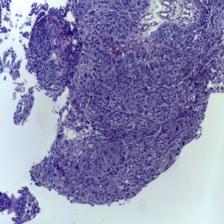
Diagnosis: OSCC